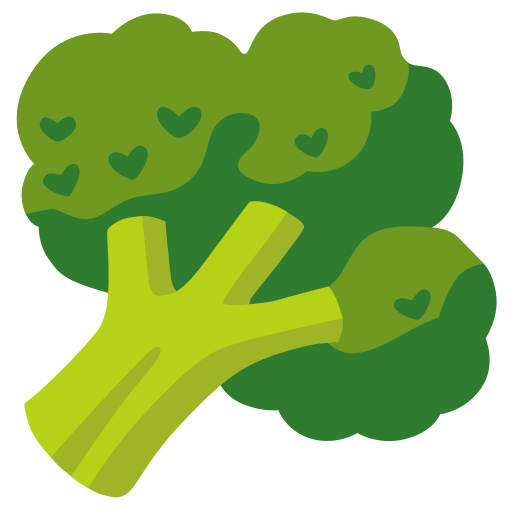
Emoji: 🥦